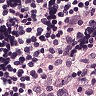
Metastatic tissue present: no